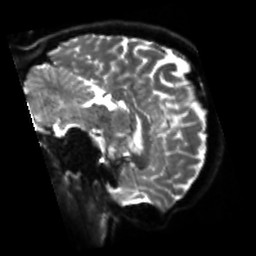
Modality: sbref
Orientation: sagittal
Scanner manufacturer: siemens
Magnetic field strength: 3 T
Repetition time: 4 s
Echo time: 0.0594 s